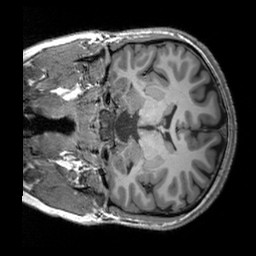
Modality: T1w
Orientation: coronal
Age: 20
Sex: male
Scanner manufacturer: siemens
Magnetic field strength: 3 T
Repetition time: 2.3 s
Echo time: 0.00303 s